Field crop: maize
Growth stage: 1
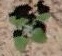
Species: chenopodium